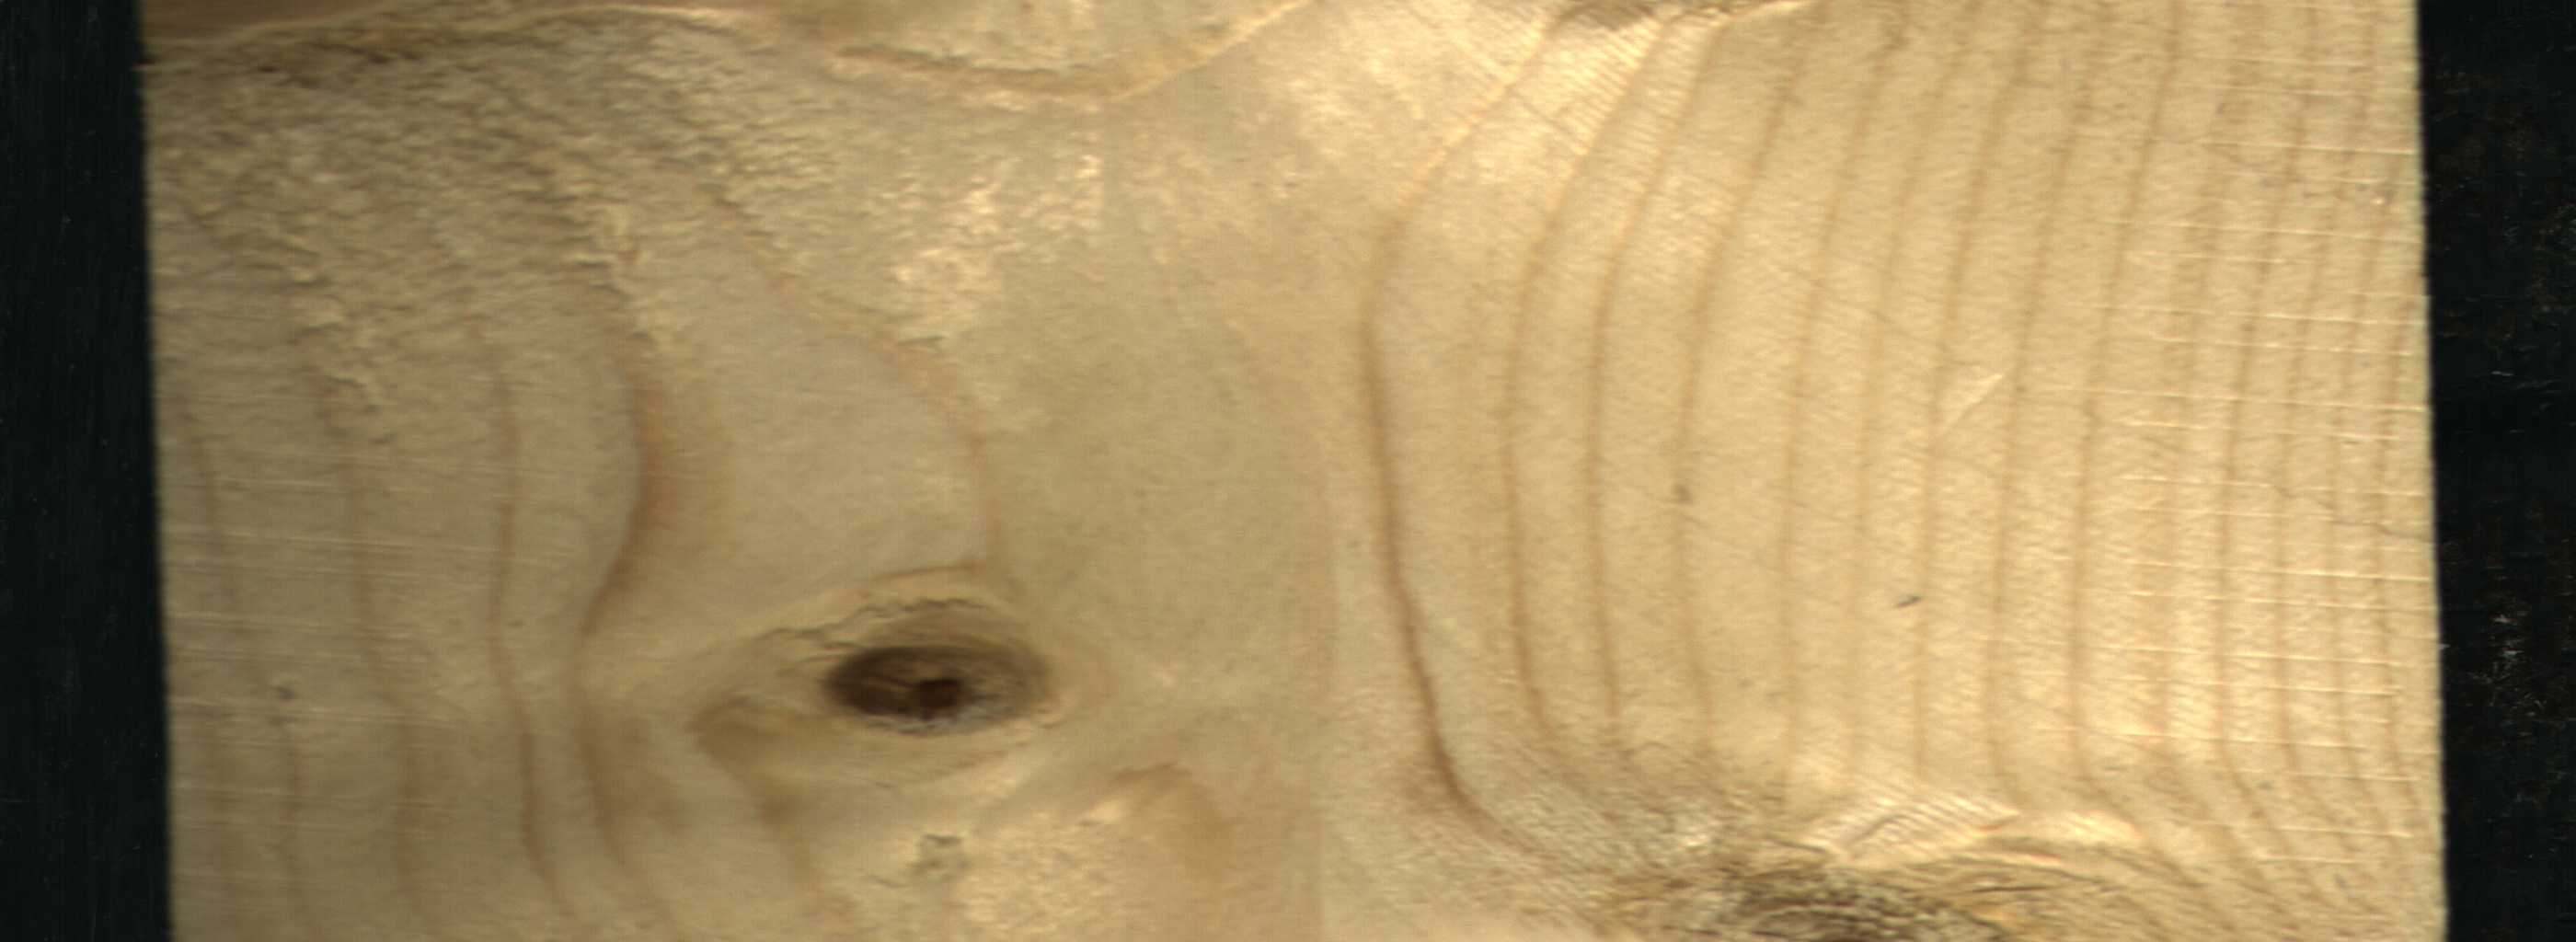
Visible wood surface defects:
Dead_Knot
Live_Knot